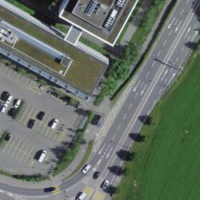
EUNIS habitat code: 54
Species observed at this site:
Milvus milvus